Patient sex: M
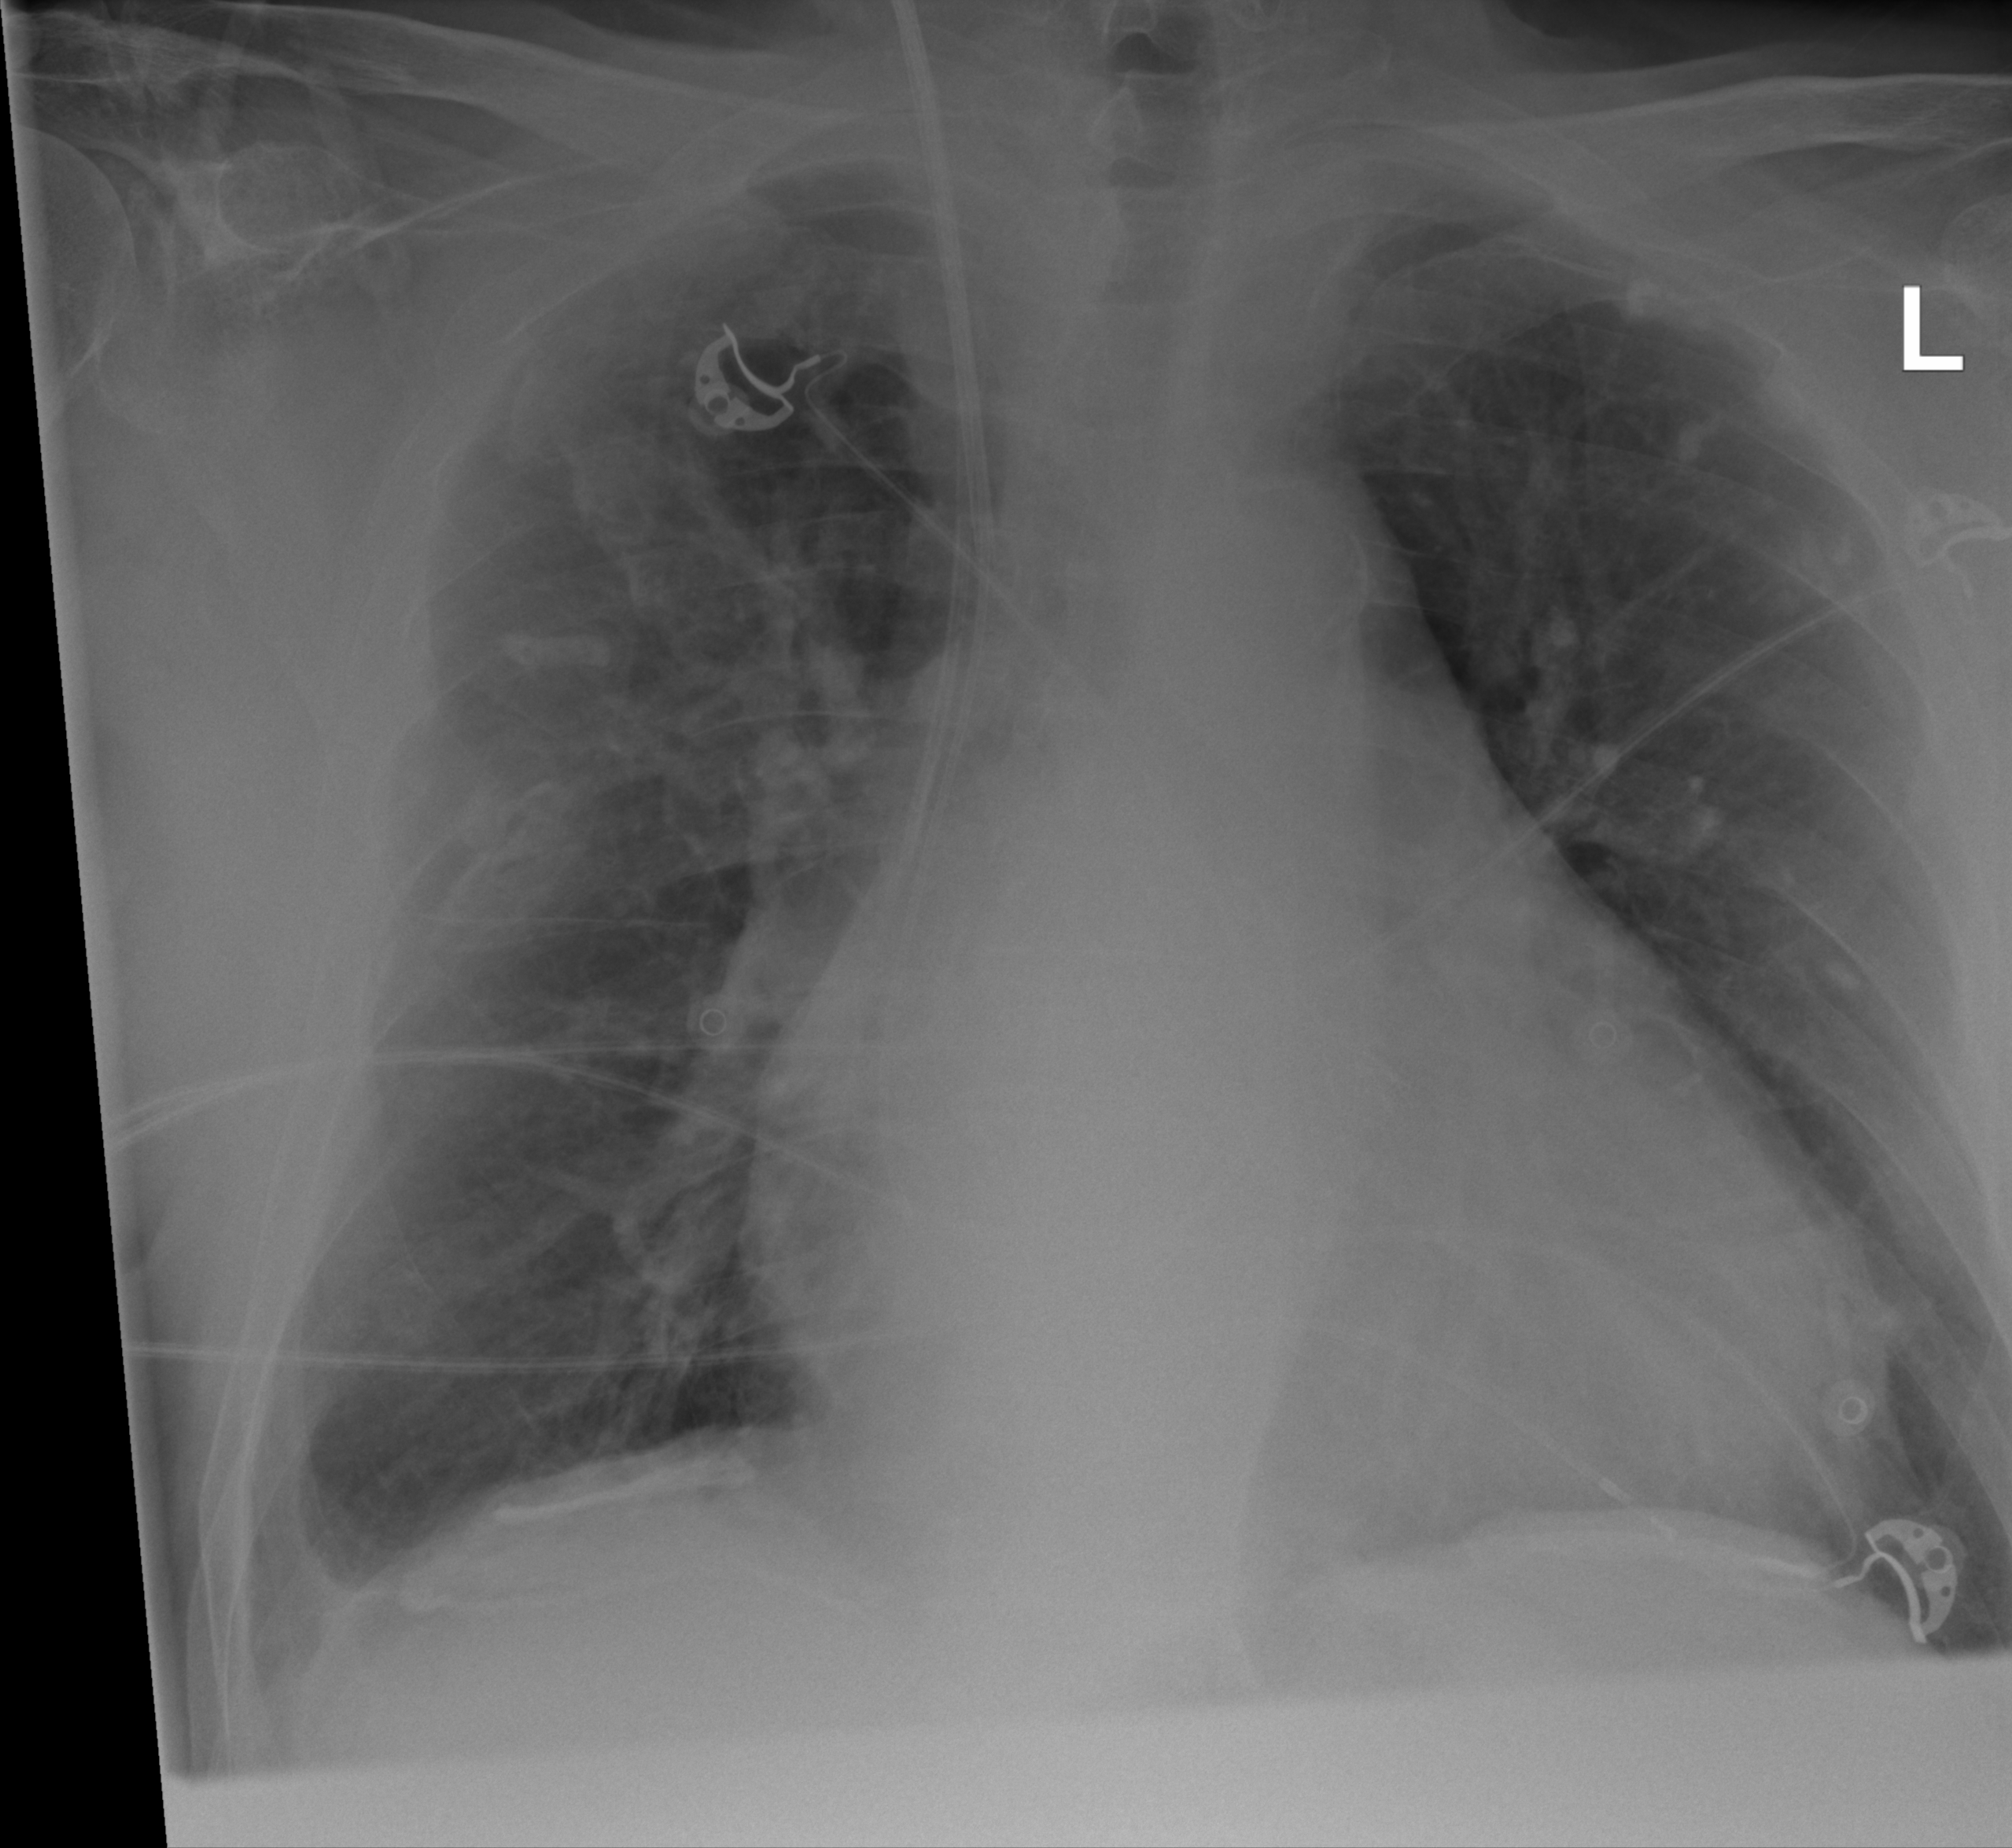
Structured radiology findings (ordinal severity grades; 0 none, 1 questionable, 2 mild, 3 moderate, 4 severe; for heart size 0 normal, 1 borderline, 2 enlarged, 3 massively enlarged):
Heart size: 2
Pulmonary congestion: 2
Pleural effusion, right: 0
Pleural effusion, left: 0
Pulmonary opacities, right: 0
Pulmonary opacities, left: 0
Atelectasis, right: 0
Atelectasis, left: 0